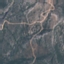
Label: HerbaceousVegetation